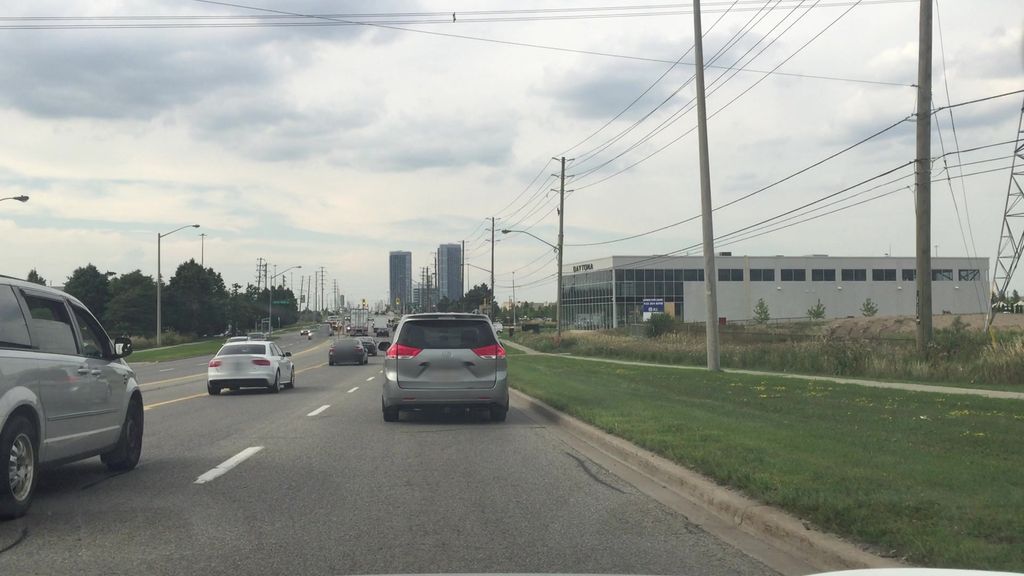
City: toronto